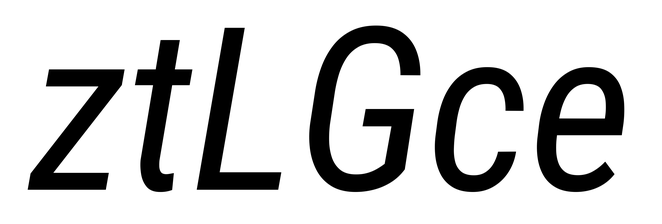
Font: Roboto-Italic_Condensed_Italic